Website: crate-barrel
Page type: newsletter-management
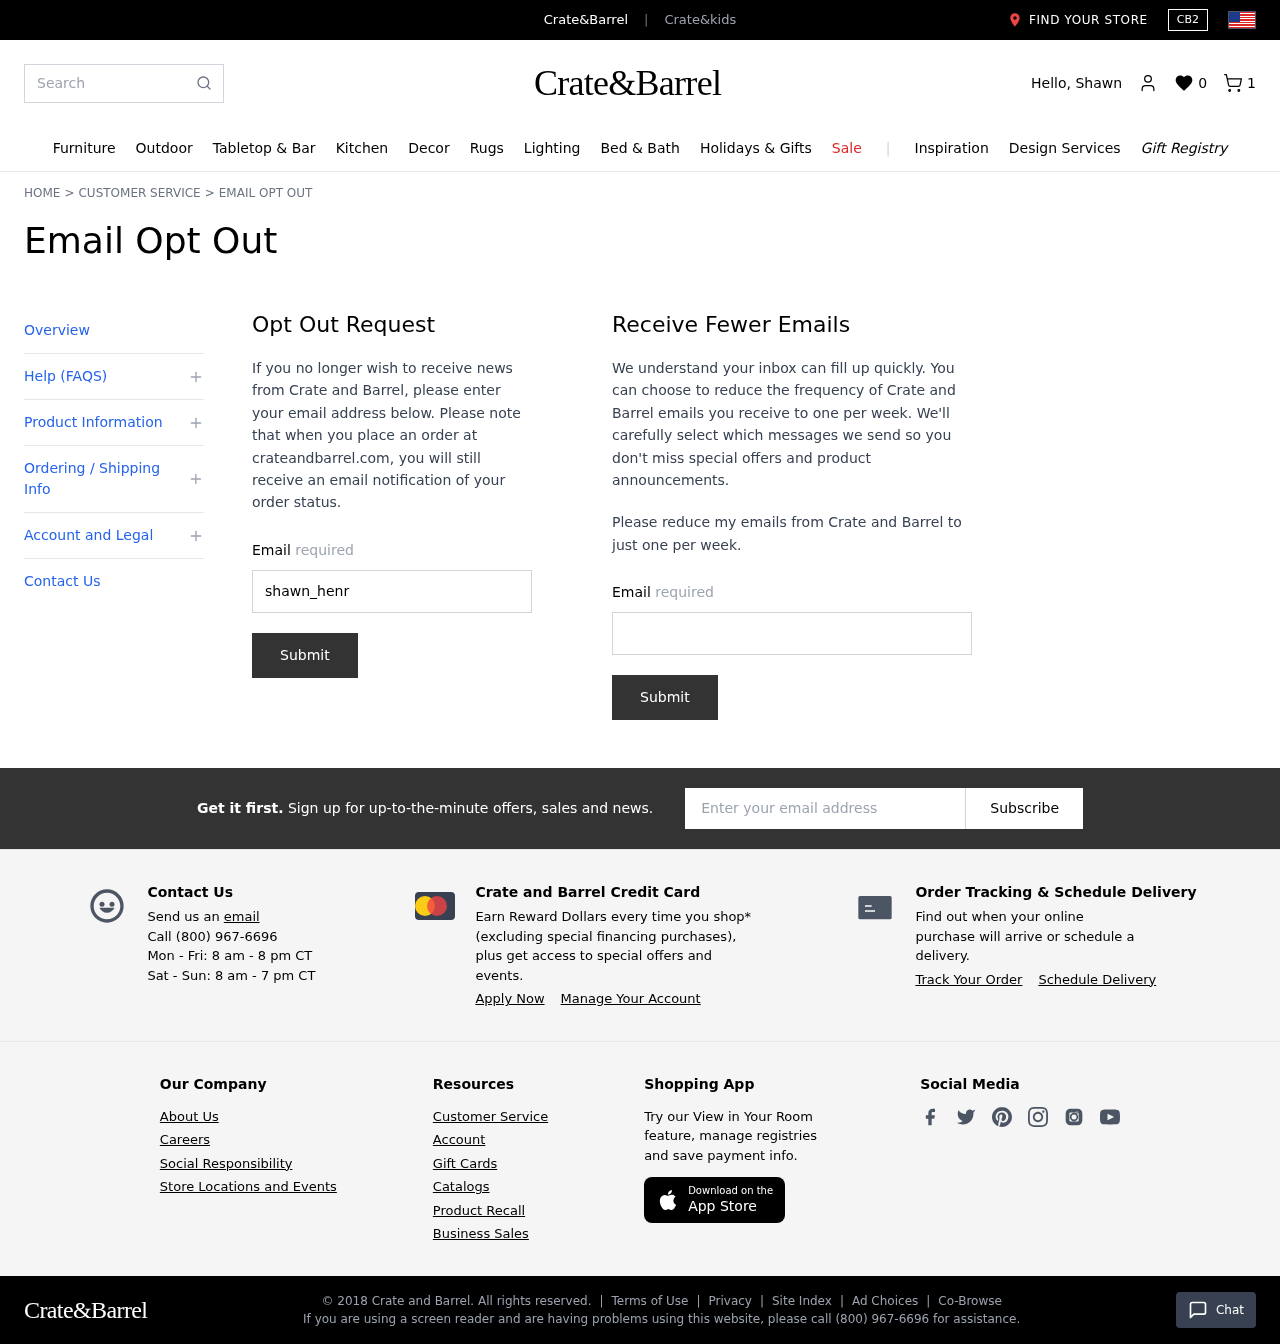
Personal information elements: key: PII_EMAIL
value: shawn_henry@hotmail.com
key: PII_EMAIL2
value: shawn_henry@hotmail.com
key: PII_EMAIL3
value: shawn_henry@hotmail.com
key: PII_FIRSTNAME
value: Shawn
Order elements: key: ORDER_NUM_ITEMS
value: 1
Search elements: key: HEADER_SEARCH
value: Search
Other elements: key: WISHLIST_COUNT
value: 0